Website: walmart
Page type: delivery-shipping
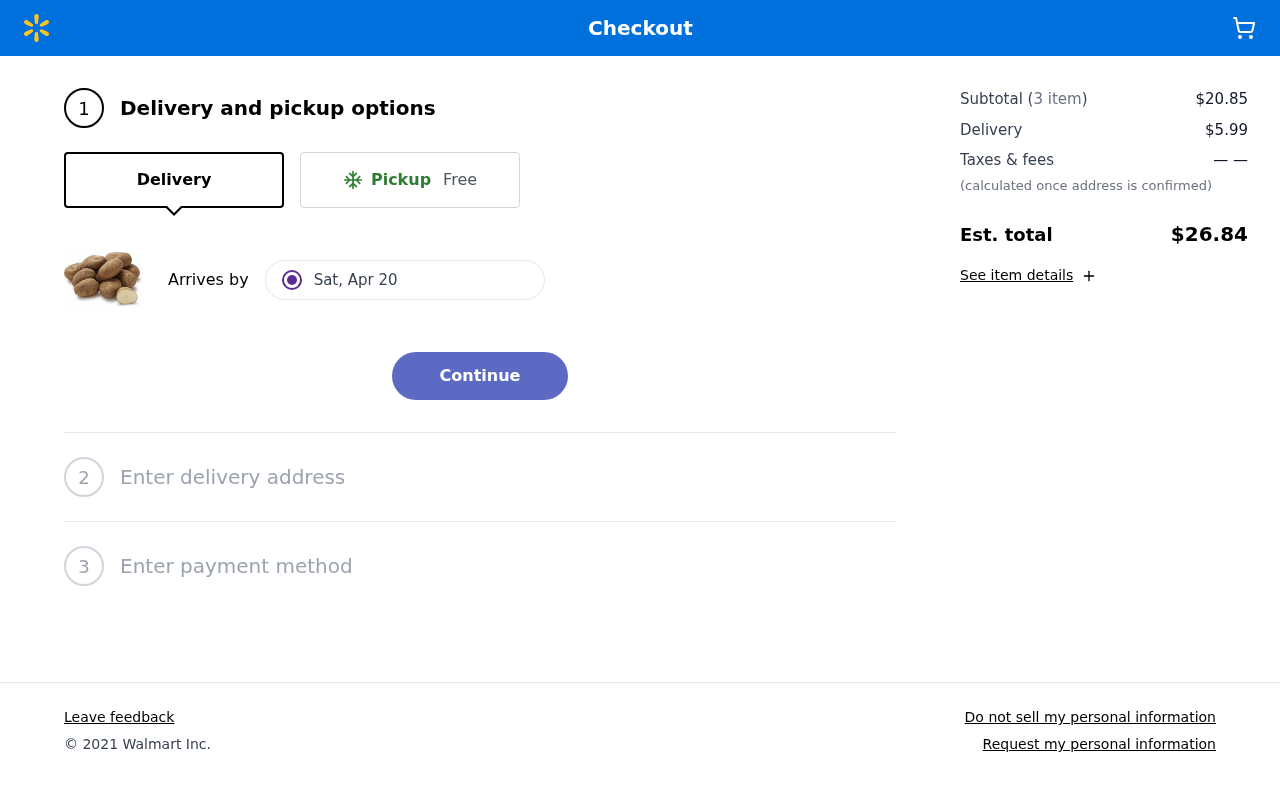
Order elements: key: ORDER_DELIVERY_DATE
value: Sat, Apr 20
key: ORDER_NUM_ITEMS
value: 3 item
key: ORDER_SUBTOTAL
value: $20.85
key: ORDER_SHIPPING_COST
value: $5.99
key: ORDER_TOTAL
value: $26.84